Aerial crown-view tile of a tropical tree (Barro Colorado Island, Panama), acquired 20250818:
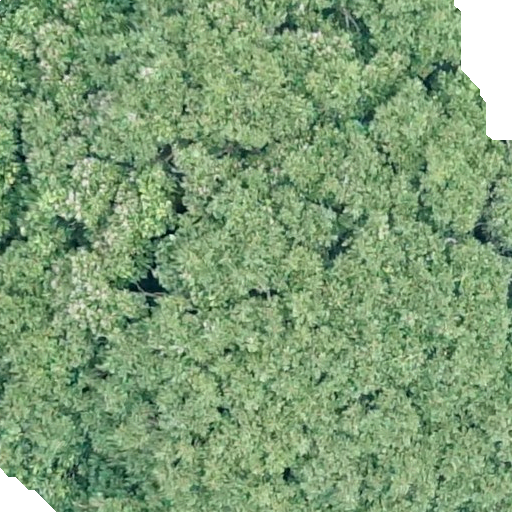
Species: Dipteryx oleifera
GBIF accepted scientific name: Dipteryx oleifera
Crown area: 504.009 m²